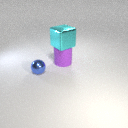
large purple rubber cylinder below large cyan metal cube